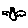
Label: bird